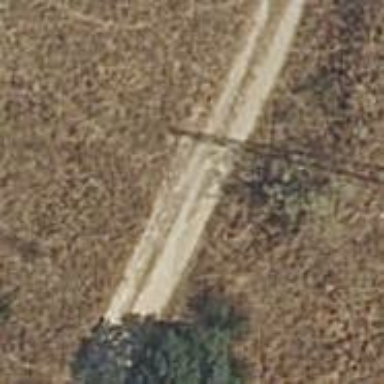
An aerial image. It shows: Track with ground surface of grade 3.